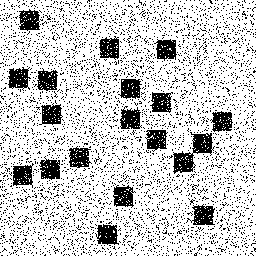
Squares: 19
Triangles: 0
Stars: 0
Total shapes: 19